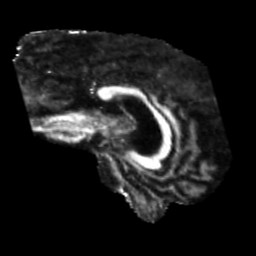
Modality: FA
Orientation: sagittal
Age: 47
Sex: male
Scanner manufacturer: siemens
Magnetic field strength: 3 T
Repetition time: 5.25 s
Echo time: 0.08 s